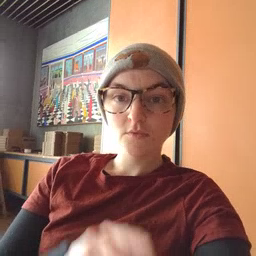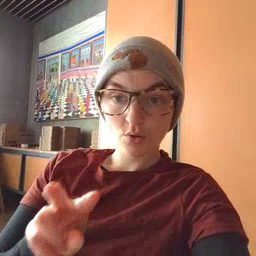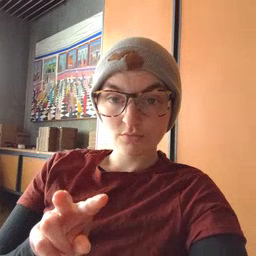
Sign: look